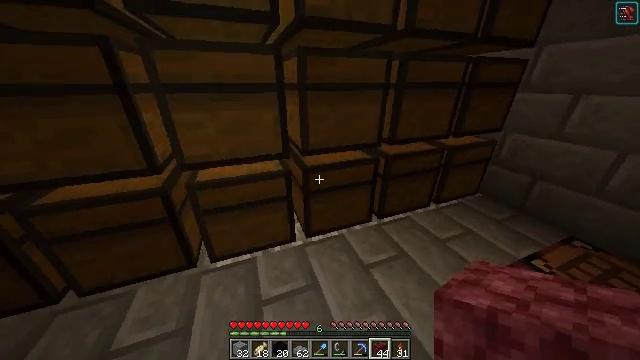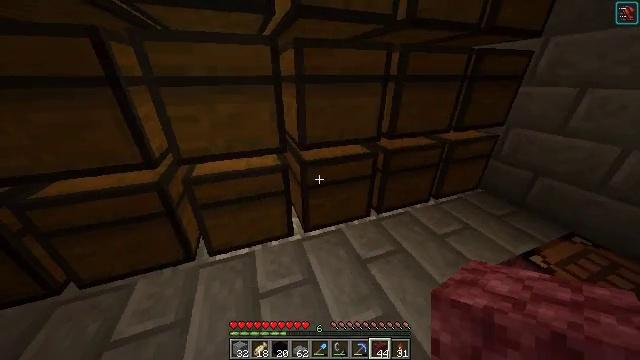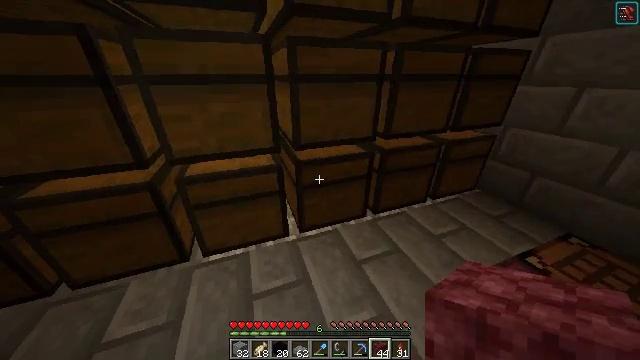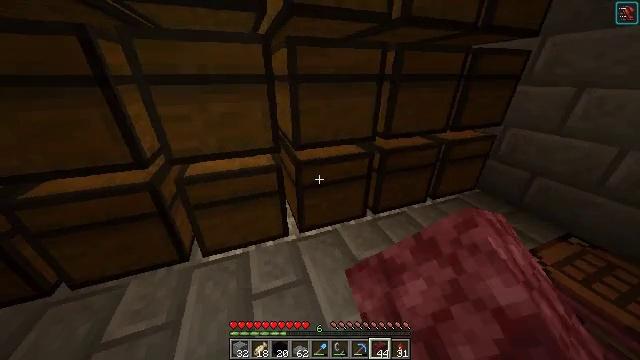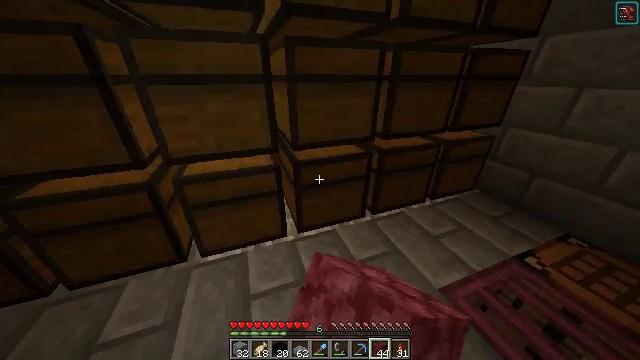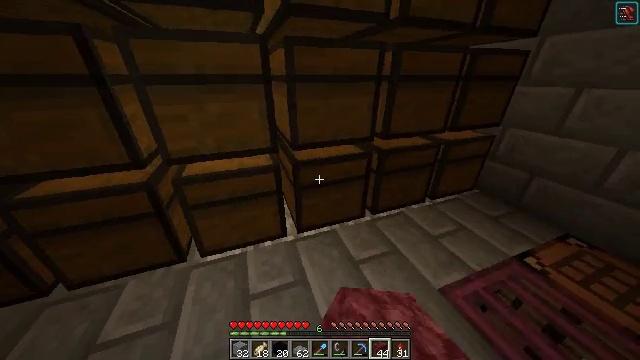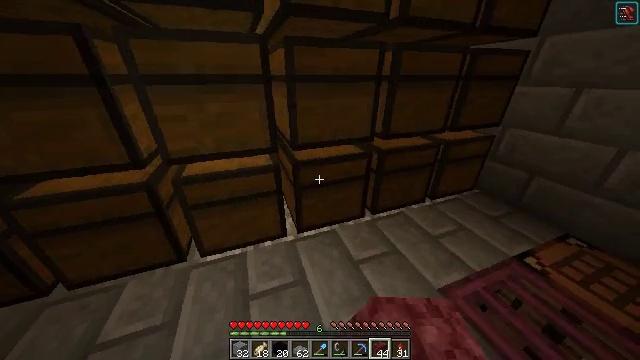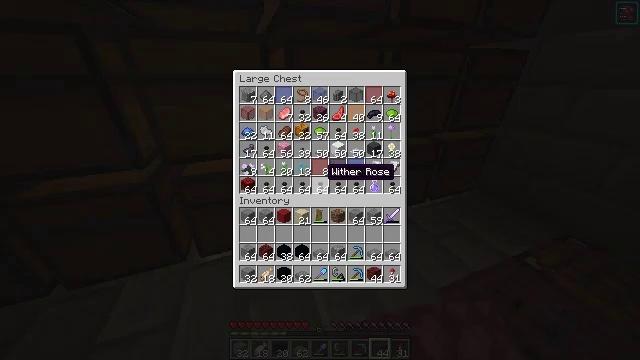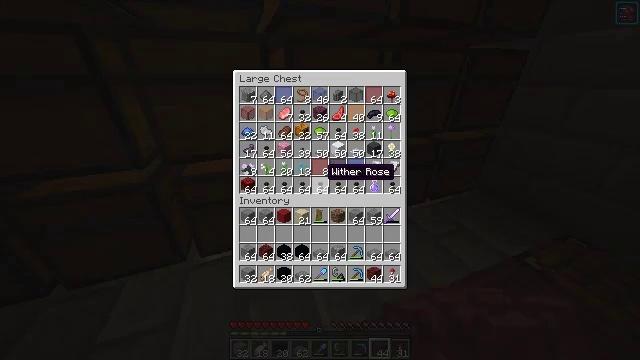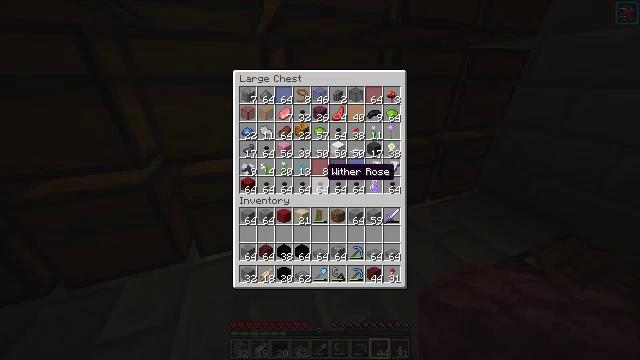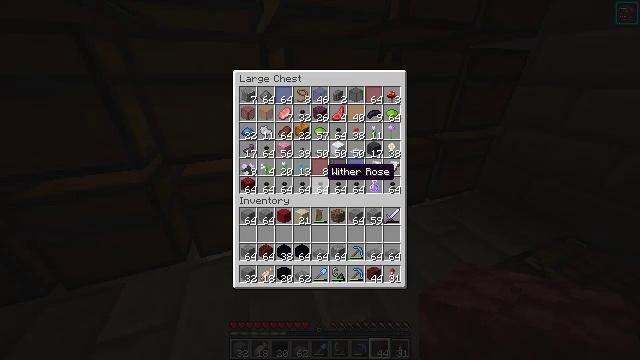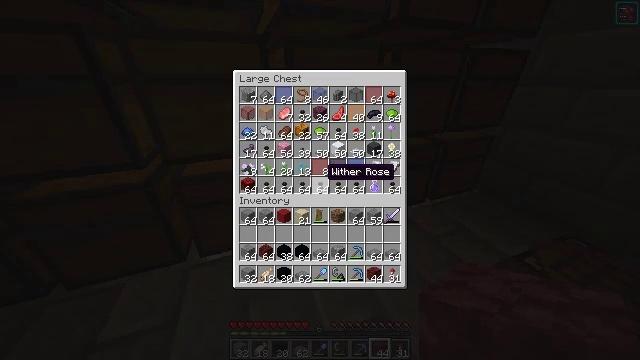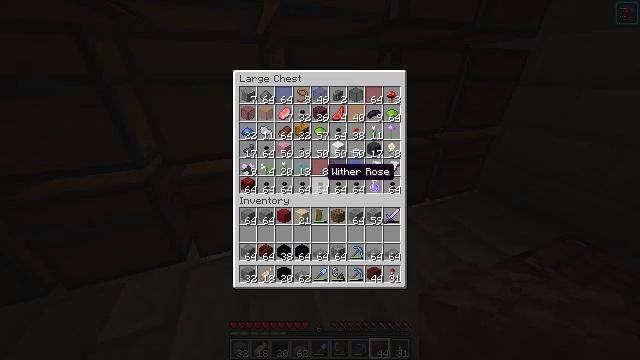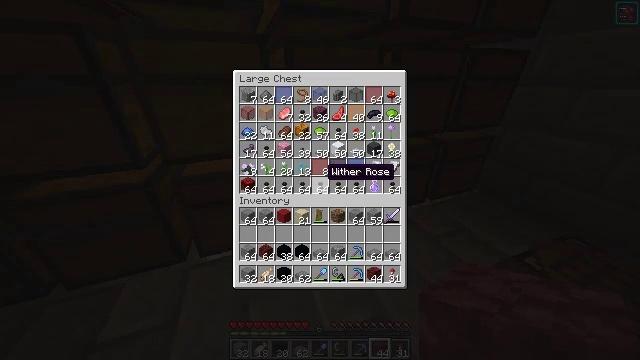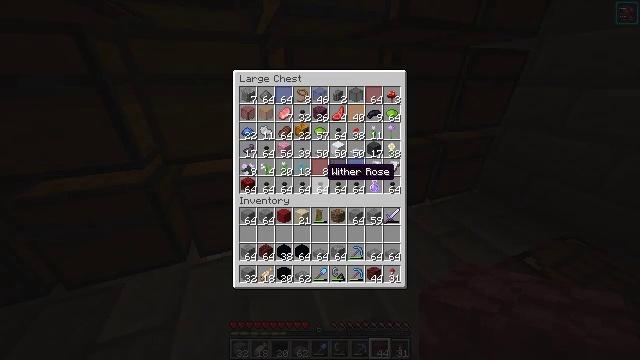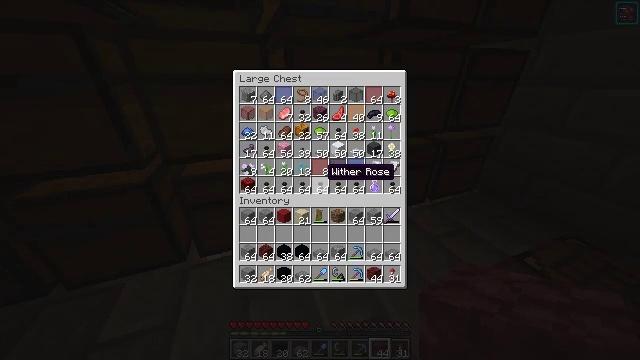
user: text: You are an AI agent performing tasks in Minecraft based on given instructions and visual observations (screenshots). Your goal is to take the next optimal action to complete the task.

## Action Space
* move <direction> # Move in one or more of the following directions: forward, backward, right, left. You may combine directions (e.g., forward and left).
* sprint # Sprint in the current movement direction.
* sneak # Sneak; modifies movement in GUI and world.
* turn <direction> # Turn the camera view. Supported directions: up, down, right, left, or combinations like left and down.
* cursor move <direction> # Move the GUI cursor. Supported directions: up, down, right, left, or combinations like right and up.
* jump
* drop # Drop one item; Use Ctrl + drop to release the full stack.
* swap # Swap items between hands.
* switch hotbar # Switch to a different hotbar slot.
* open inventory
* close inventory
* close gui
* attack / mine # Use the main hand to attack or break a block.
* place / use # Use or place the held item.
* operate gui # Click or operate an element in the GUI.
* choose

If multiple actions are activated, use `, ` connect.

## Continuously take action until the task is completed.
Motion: motion action
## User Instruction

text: Combine materials to make white concrete powder.
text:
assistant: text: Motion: turn down
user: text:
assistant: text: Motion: use / place
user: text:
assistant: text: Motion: use / place
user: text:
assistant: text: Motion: no_op
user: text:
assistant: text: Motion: no_op
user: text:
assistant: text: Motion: no_op
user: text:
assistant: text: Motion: open gui
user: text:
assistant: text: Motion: no_op
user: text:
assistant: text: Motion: no_op
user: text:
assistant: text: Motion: no_op
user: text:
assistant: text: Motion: no_op
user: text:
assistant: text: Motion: no_op
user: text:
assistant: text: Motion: no_op
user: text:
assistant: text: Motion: no_op
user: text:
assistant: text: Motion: no_op
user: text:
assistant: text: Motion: no_op
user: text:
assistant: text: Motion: no_op
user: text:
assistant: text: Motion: no_op
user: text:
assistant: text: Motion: no_op
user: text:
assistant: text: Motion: no_op
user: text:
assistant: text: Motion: no_op
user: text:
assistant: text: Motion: cursor move left and up
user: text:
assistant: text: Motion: sneak, cursor move left and up
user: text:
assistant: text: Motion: sneak
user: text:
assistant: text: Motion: sneak
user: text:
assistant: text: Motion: sneak
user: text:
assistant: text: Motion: sneak
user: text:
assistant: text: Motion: sneak
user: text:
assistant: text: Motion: sneak
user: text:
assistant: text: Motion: sneak